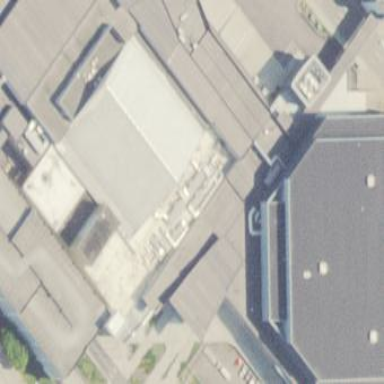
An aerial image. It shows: Conference center building.